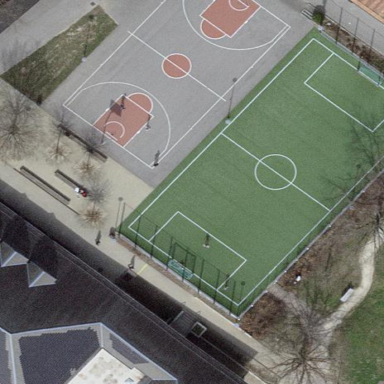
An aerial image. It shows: Basketball court in the leisure land pitch.